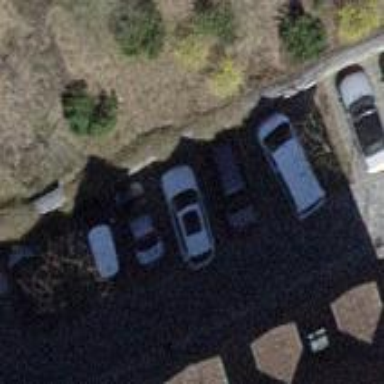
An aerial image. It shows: Street-side parking area.